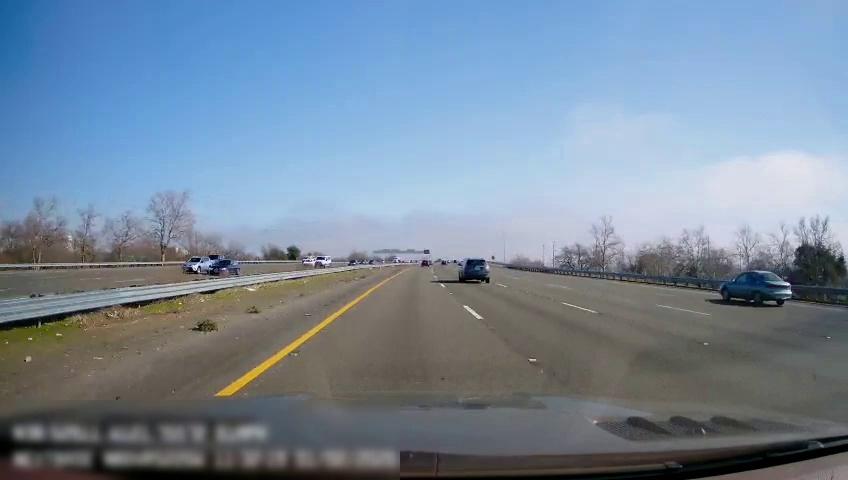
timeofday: Day
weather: Sunny
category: Drivable Space
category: Drivable Space
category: Vehicles | SUV
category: Vehicles | SUV
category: Vehicles | Car
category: Vehicles | Car
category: Vehicles | Car
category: Vehicles | Van
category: Vehicles | Car
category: Lanes | Current Lane
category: Lanes | Current Lane
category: Lanes | Alternate Lane
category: Lanes | Alternate Lane
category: Lanes | Alternate Lane